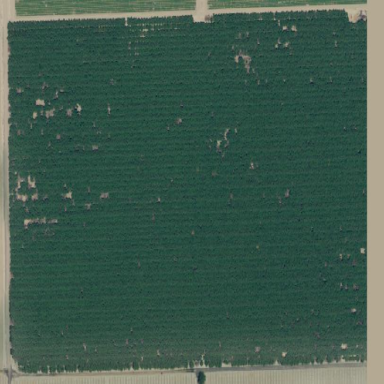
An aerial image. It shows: Almond orchard with rows of almond trees.